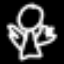
Label: angel